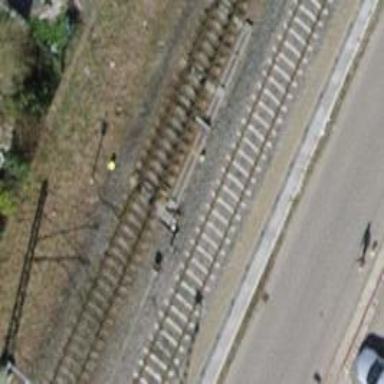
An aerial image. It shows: Railway switch.